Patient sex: M
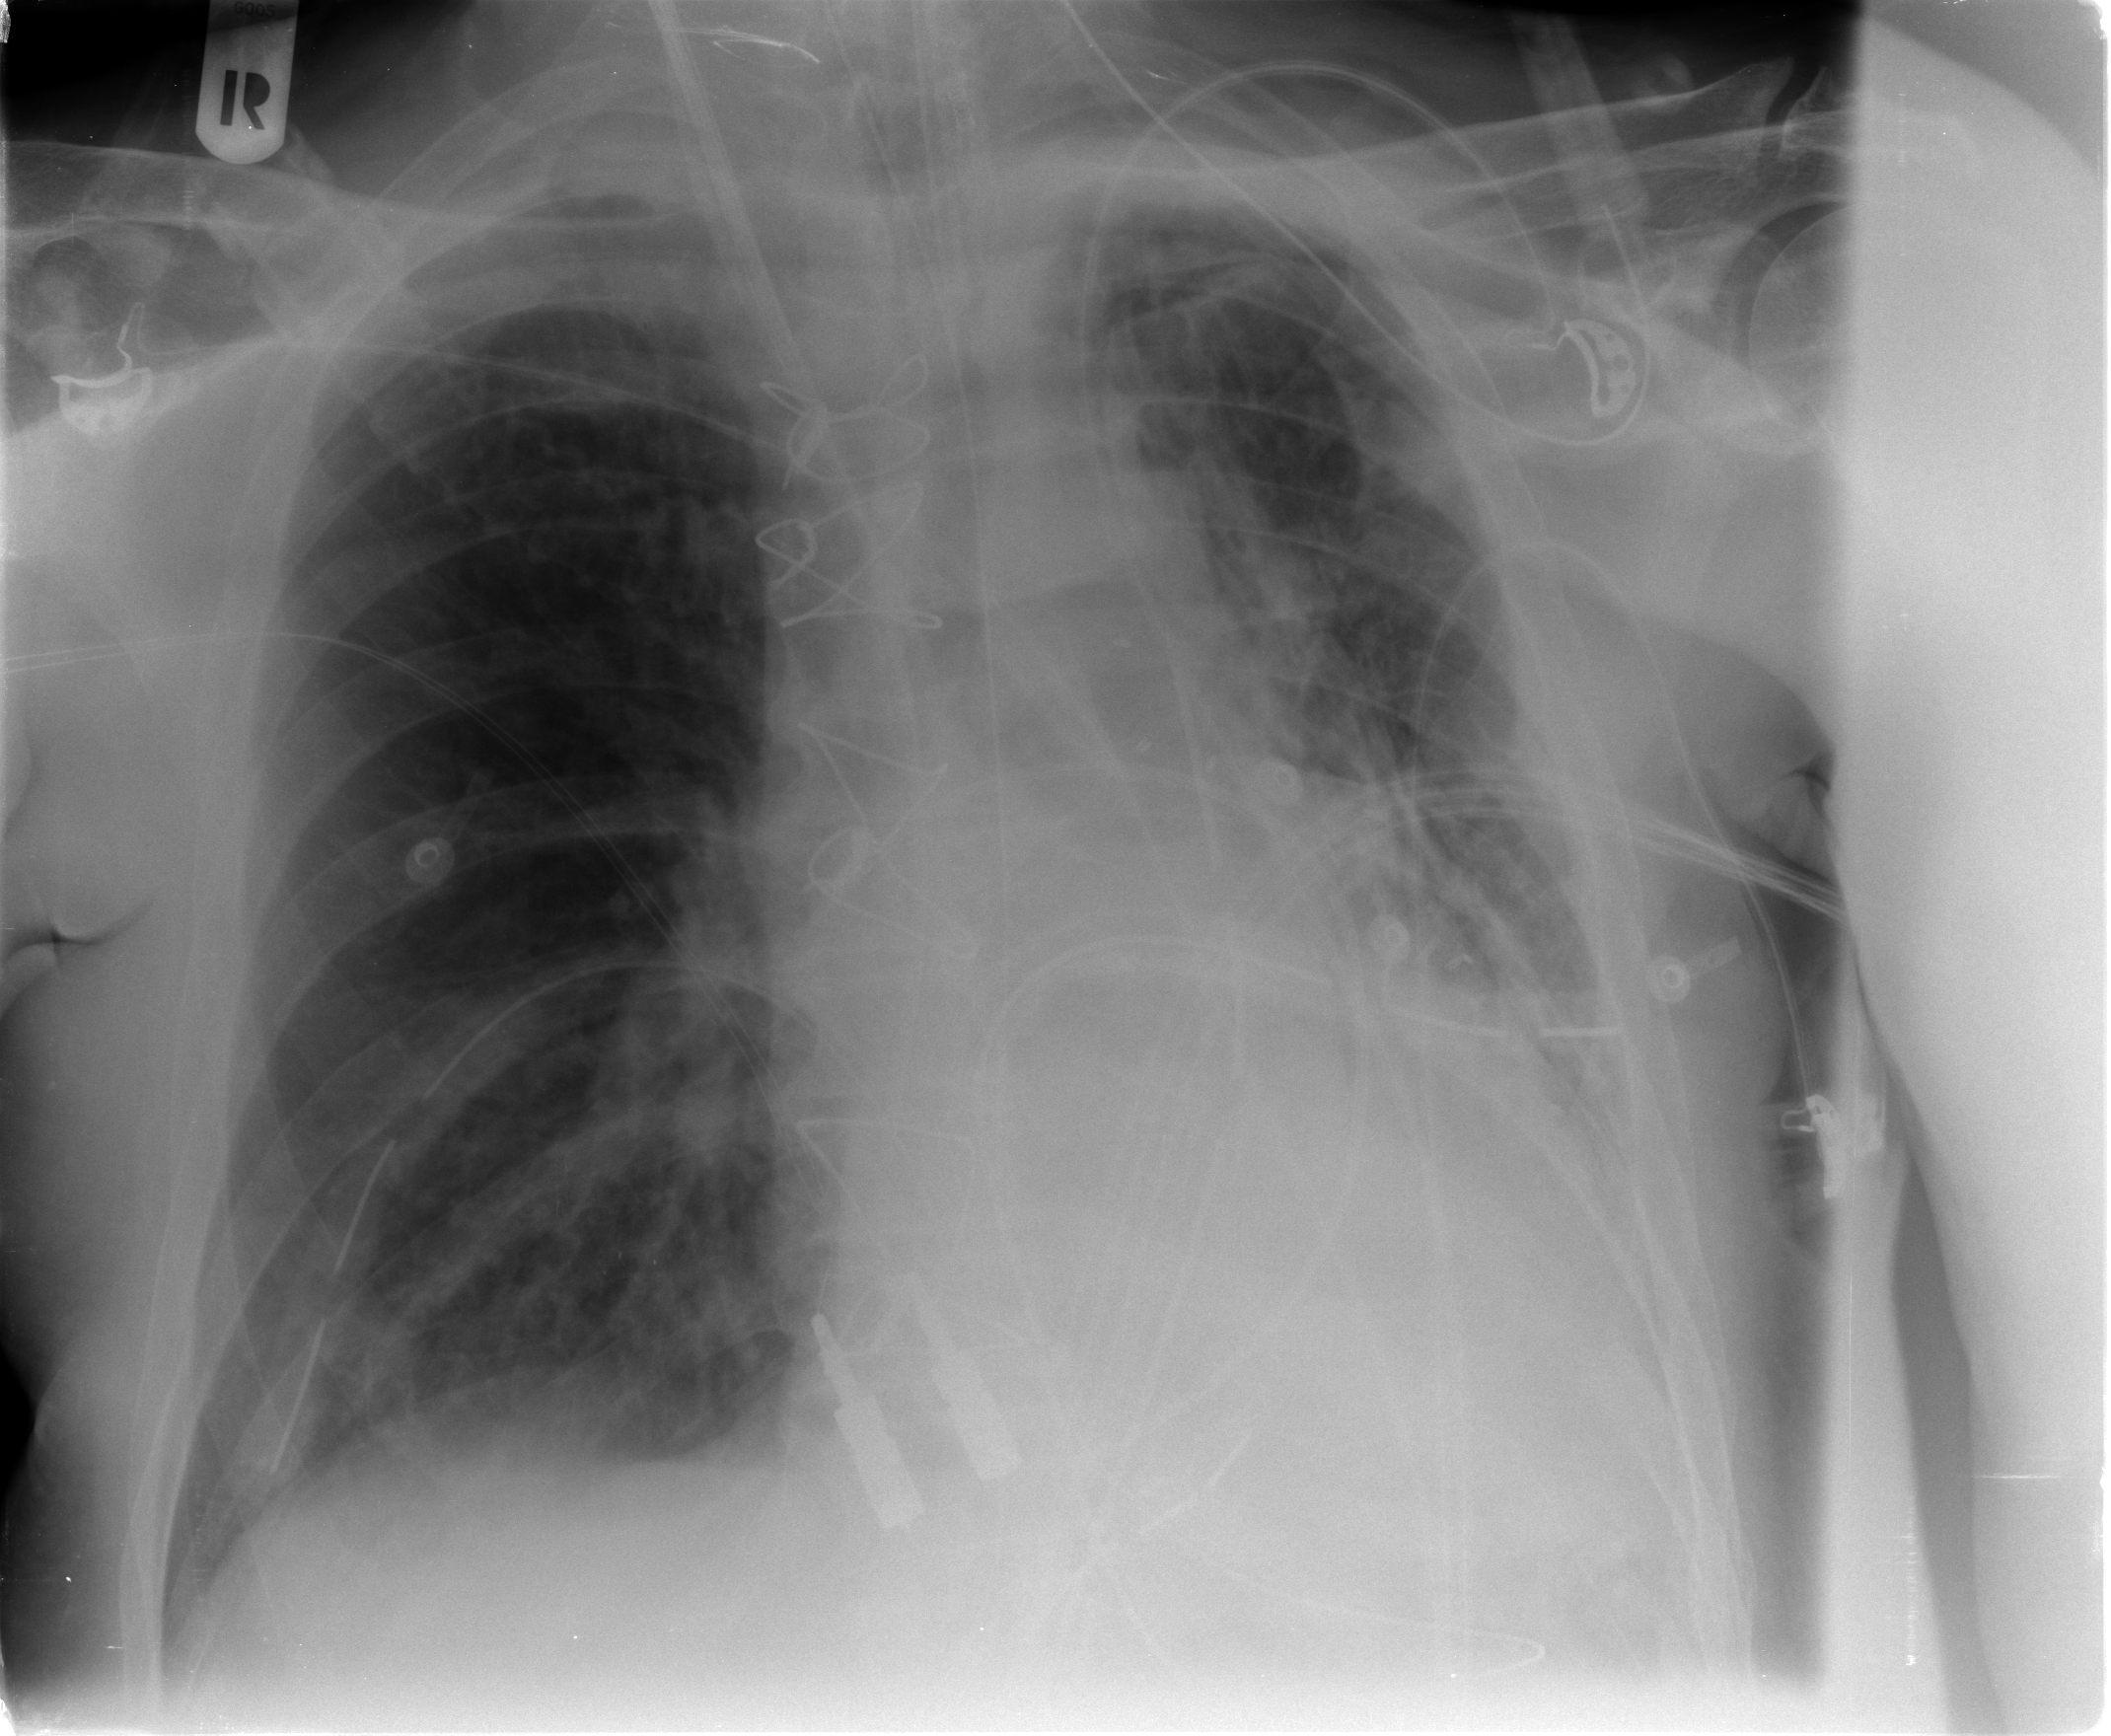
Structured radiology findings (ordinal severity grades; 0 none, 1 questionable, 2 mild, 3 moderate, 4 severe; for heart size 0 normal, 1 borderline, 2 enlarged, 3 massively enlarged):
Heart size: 1
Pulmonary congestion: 1
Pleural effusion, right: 0
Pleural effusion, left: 2
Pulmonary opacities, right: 0
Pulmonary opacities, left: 0
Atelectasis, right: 2
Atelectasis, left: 2